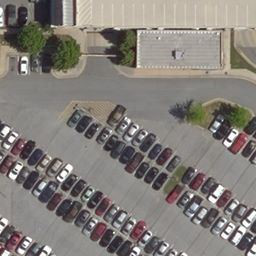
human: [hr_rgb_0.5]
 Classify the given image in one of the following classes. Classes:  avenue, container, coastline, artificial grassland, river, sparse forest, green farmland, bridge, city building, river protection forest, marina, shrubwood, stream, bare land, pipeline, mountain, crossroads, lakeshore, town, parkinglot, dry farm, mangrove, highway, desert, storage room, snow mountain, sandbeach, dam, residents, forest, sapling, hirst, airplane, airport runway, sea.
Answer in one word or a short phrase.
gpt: parkinglot